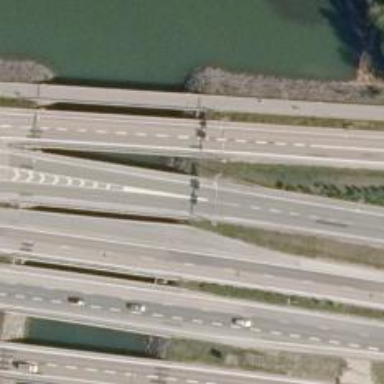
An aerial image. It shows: Asphalt motorway link.